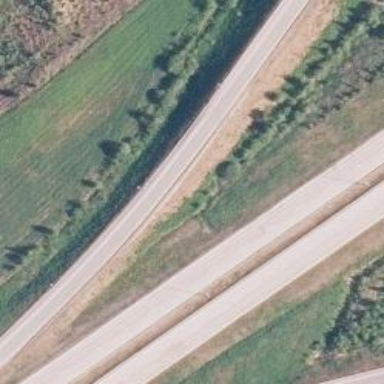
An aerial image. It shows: Asphalt trunk link road.